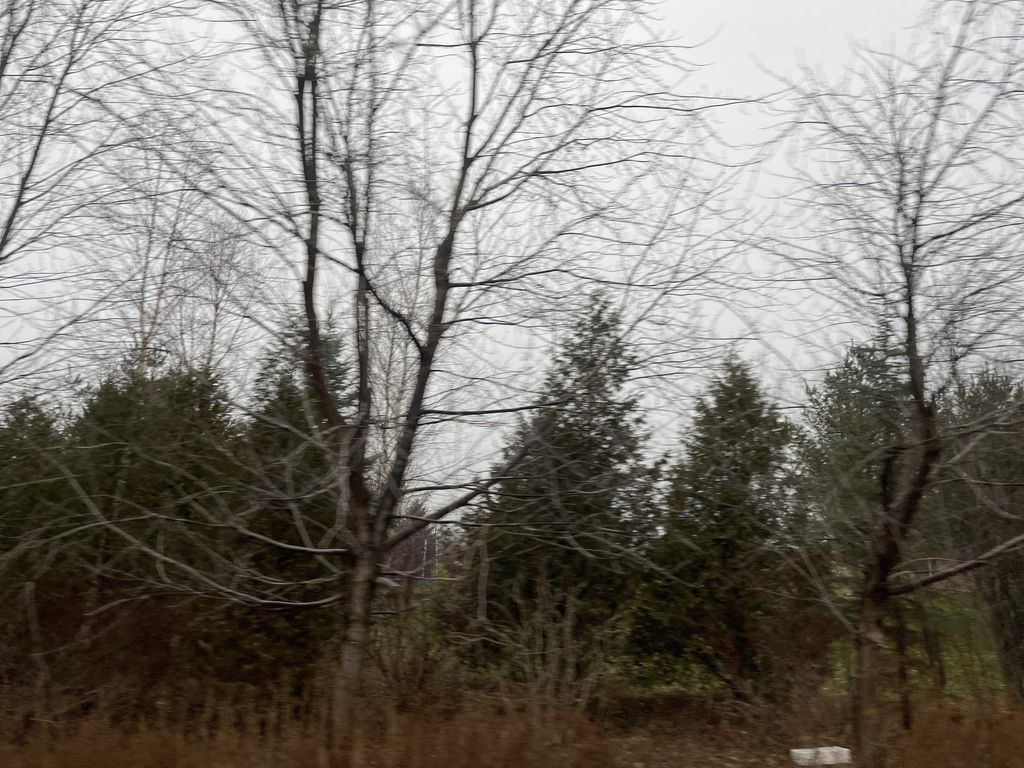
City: kitchener-waterloo